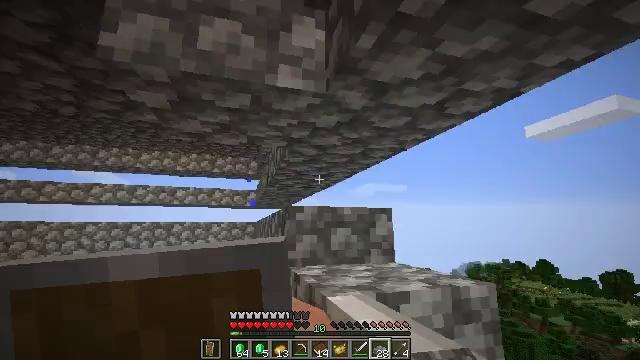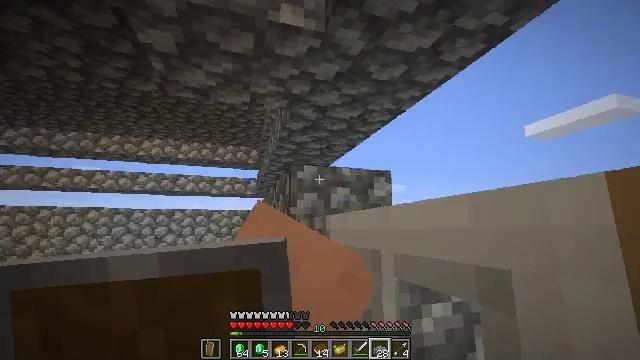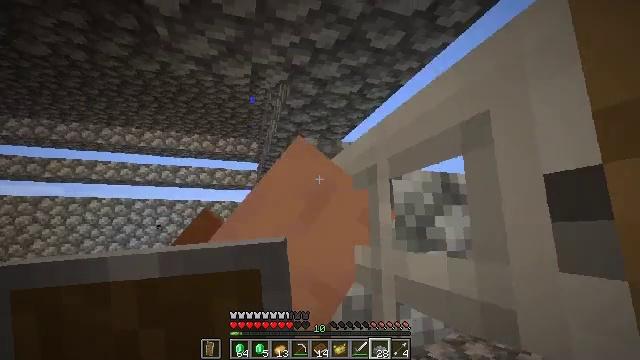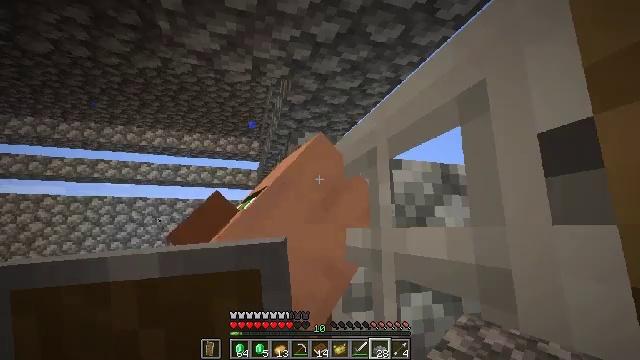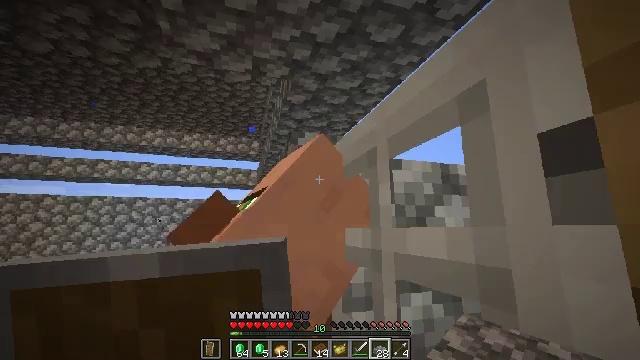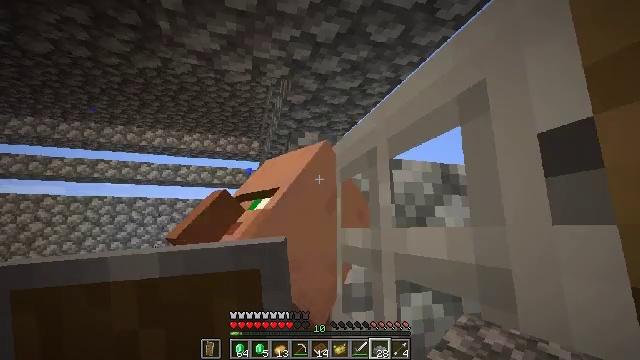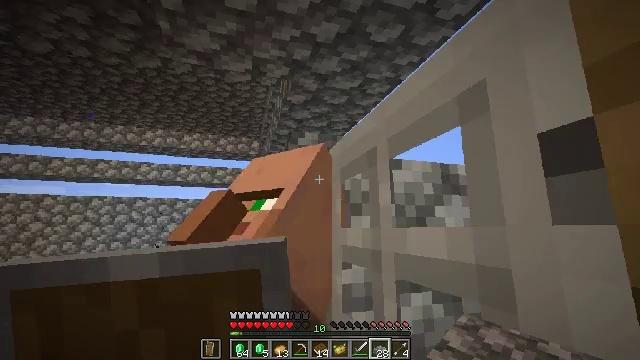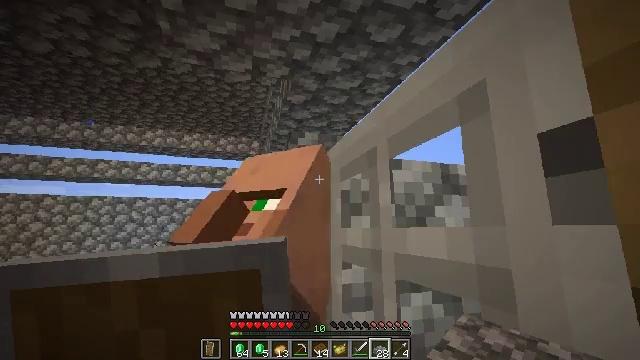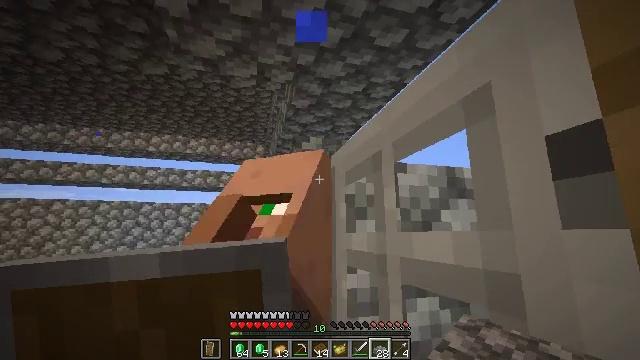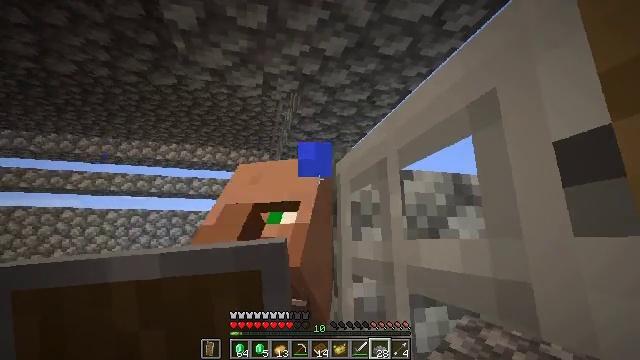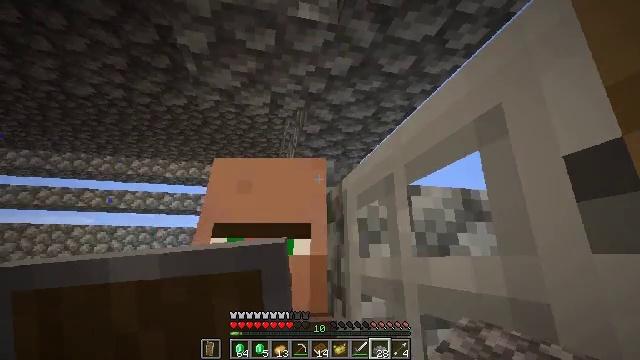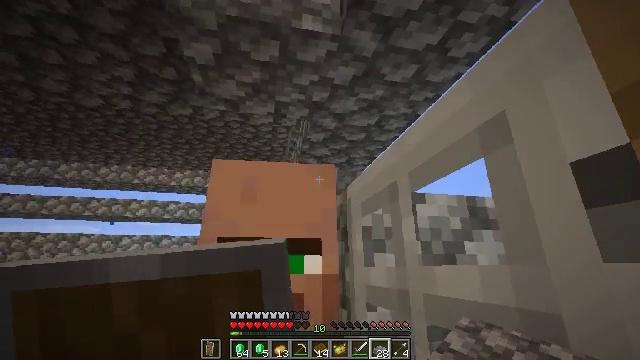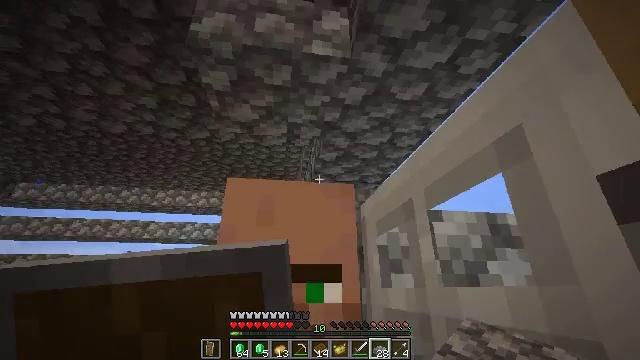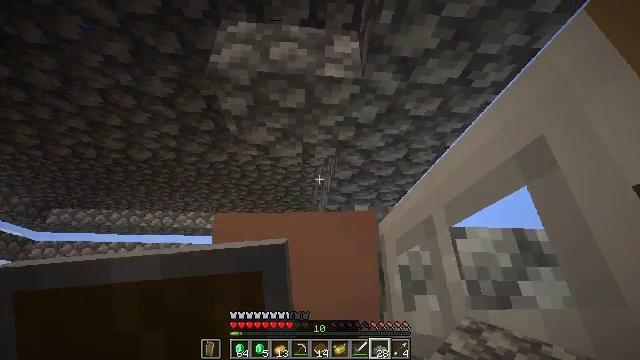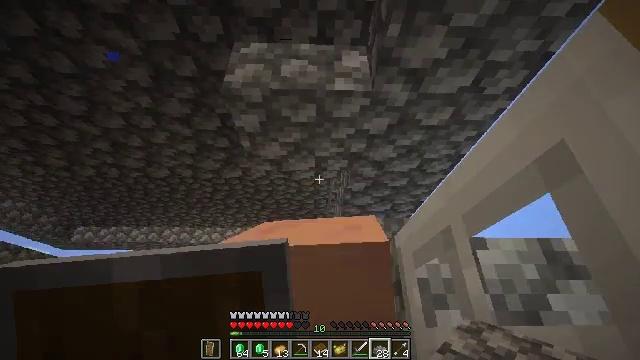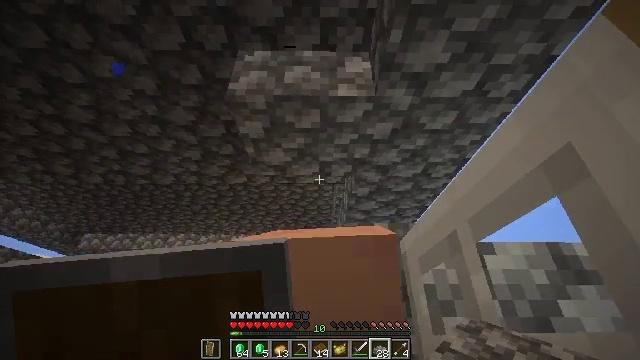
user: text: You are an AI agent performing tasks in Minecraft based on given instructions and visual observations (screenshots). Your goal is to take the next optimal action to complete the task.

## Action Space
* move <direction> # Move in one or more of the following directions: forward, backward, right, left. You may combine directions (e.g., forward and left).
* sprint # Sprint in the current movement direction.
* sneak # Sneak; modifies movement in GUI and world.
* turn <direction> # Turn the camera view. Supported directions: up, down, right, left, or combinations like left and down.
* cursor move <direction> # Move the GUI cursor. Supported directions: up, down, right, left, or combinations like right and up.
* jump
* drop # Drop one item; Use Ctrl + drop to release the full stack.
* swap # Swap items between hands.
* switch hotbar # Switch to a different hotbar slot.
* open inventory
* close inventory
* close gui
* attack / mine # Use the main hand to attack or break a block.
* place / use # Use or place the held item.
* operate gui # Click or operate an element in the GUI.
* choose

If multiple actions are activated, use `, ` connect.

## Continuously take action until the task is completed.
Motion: motion action
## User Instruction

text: Collect cobblestone slabs from your build.
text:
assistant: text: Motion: no_op
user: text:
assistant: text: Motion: no_op
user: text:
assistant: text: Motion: no_op
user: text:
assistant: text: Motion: no_op
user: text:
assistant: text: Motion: no_op
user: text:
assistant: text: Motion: no_op
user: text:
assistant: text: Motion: no_op
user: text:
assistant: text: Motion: turn left
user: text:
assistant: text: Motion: turn left and up
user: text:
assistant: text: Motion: turn left and up
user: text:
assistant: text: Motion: turn up
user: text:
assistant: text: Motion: turn left and up
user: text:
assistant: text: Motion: turn left and up
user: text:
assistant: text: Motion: turn left and up
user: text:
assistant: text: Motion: turn left and up
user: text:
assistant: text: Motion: turn left and up
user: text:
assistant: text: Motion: turn left and up
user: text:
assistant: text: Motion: turn left and up
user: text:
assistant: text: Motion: turn left and up
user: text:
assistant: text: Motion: turn up
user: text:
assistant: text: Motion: no_op
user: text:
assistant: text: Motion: no_op
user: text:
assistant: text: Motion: no_op
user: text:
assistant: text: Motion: no_op
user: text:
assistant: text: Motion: no_op
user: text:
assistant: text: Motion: turn up
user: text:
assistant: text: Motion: no_op
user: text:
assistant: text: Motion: no_op
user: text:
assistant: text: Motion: no_op
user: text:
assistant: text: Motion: no_op